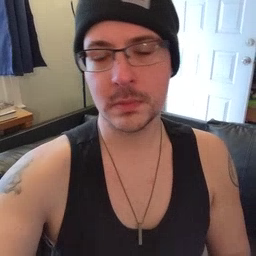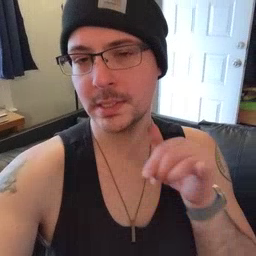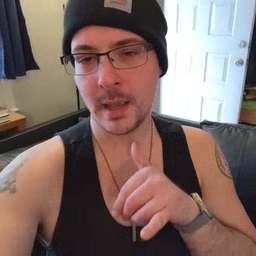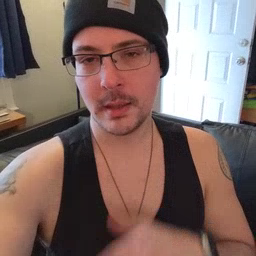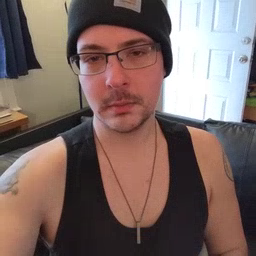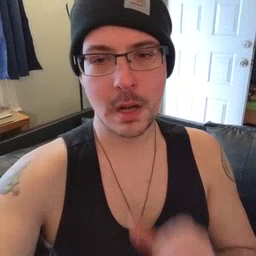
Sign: stay